Question: Is there a way to make such thing fluid so that it scales along with its parent or, what would it take to achieve it..

'''
<!DOCTYPE html>
<html lang="en" xmlns="http://www.w3.org/1999/xhtml">
<head>
<meta charset="utf-8" />
<title>Demo</title>
<style type="text/css">
#circle-container {
position: relative;
width: 200px;
height: 200px;
border: solid 0px #333;
}
.dimmensions {
width: 100px;
height: 100px;
}
.dimmensions2 {
width: 113px;
height: 113px;
}
.dimmensions3 {
width: 105px;
height: 105px;
}
.left {
position: relative;
border-top-left-radius: 100px;
border-bottom-left-radius: 100px;
background: #09f;
float: left;
height: 199.5px;
top: 0;
}
.left-inner {
position: relative;
border-top-left-radius: 100px;
border-bottom-left-radius: 100px;
background: #444;
height: 175px;
width: 90px;
top: 12px;
left: 15px;
}
.left-inner-small {
position: relative;
border-top-left-radius: 100px;
border-bottom-left-radius: 100px;
background: #4cff00;
height: 145px;
width: 85px;
top: 15px;
left: 15px;
}
.top-right {
position: relative;
border-top-right-radius: 100px;
background: #666;
float: right;
}
.top-right-inner {
position: relative;
border-top-right-radius: 100px;
background: #ffd800;
float: right;
height: 90px;
width: 85px;
top: 12px;
right: 15px;
}
.top-right-inner-small {
position: relative;
border-top-right-radius: 100px;
background: #808080;
float: right;
height: 75px;
width: 70px;
top: 15px;
right: 15px;
}
.bottom-right {
position: relative;
border-bottom-right-radius: 100px;
background: #333;
float: right;
}
.bottom-right-inner {
position: relative;
border-bottom-right-radius: 100px;
background: #ff6a00;
float: right;
height: 87px;
width: 85px;
top: 0px;
right: 15px;
}
.bottom-right-inner-small {
position: relative;
border-bottom-right-radius: 100px;
background: #fff;
float: right;
height: 72px;
width: 70px;
top: 0px;
right: 15px;
}
.center-small {
position: absolute;
border-radius: 125px;
background: #ff6a36;
top: 44px;
left: 44px;
z-index: 999;
}
.center-small-inner {
position: absolute;
border-radius: 125px;
background: #333;
top: 4px;
left: 4px;
z-index: 9999;
}
.center-text {
z-index: 99999;
position: absolute;
text-shadow: #000 0px 2px 1px;
color: #555;
font-size: 18px;
top: -12px;
left: -47px;
font-family: 'Impact';
text-transform: uppercase;
}
</style>
</head>
<body>
<div id="circle-container">
<div class="dimmensions2 center-small">
<div class="dimmensions3 center-small-inner"></div>
</div>
<div class="dimmensions left">
<div class="dimmensions left-inner">
<div class="dimmensions left-inner-small"></div>
</div>
</div>
<div class="dimmensions top-right">
<div class="dimmensions top-right-inner">
<div class="dimmensions top-right-inner-small"></div>
</div>
</div>
<div class="dimmensions bottom-right">
<div class="dimmensions bottom-right-inner">
<div class="dimmensions bottom-right-inner-small">
<span class="center-text">
CSS3<span style="color:#ffd800">+</span>HTML5
</span>
</div>
</div>
</div>
</div>
</body>
</html>
'''
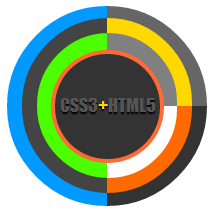
Answer: Every element is subordinated to the '#circle-container'. You have defined fixed width's and height's in all elements. You could calculate those values as a proportional value to the actual '200px' of width and height of the '#circle-container', and change it to the percentual result.
Example:
'''
#circle-container {
position: relative;
width: 200px;
height: 200px;
border: solid 0px #333;
}
.dimmensions {
width: 100px;
height: 100px;
}
'''
Would turn into:
'''
#circle-container {
position: relative;
width: 200px;
height: 200px;
border: solid 0px #333;
}
.dimmensions {
width: 50%; //Proportional
height: 50%; //Proportional
}
'''
Then, resizing the '#circle-container' would resize the entire arc.